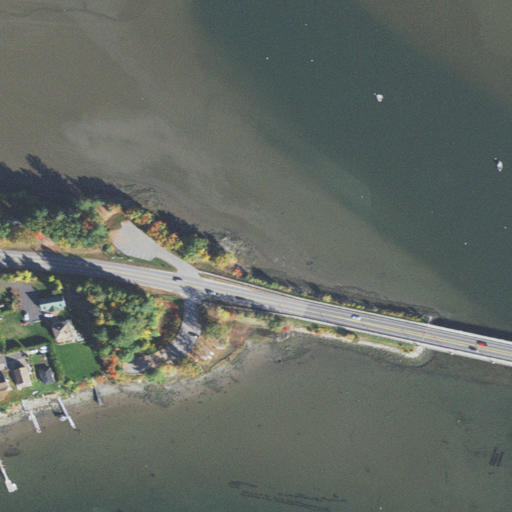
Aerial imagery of cape in New Hampshire named Cedar Point containing open water, medium intensity development, low intensity development, high intensity development, open development, and mixed forest